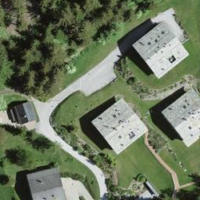
EUNIS habitat code: 55
Species observed at this site:
Lysandra coridon
Coenonympha pamphilus
Erebia aethiops
Saponaria ocymoides